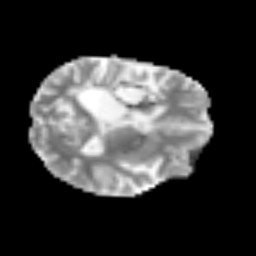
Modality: MD
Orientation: axial
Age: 31
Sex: female
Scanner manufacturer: siemens
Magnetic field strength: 3 T
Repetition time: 3.2 s
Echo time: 0.081 s